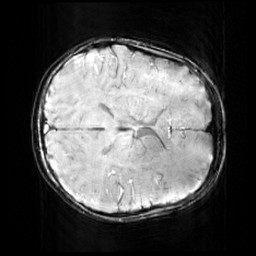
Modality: SWI
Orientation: axial
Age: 12
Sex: female
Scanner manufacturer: siemens
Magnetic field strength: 3 T
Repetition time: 0.027 s
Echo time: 0.02 s